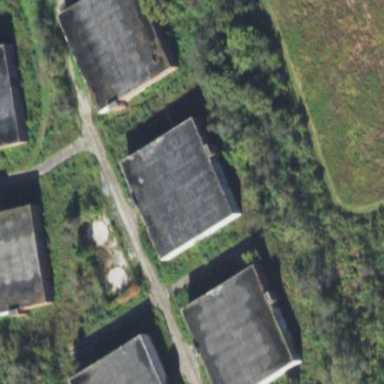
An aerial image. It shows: Abandoned building.